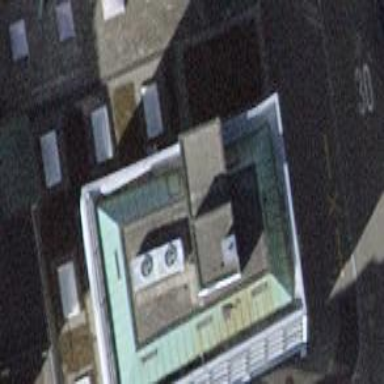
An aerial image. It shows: Office building.